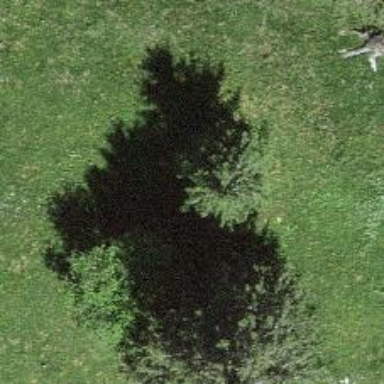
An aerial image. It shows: Beautiful tree in nature.